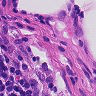
Metastatic tissue present: no